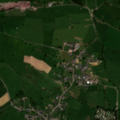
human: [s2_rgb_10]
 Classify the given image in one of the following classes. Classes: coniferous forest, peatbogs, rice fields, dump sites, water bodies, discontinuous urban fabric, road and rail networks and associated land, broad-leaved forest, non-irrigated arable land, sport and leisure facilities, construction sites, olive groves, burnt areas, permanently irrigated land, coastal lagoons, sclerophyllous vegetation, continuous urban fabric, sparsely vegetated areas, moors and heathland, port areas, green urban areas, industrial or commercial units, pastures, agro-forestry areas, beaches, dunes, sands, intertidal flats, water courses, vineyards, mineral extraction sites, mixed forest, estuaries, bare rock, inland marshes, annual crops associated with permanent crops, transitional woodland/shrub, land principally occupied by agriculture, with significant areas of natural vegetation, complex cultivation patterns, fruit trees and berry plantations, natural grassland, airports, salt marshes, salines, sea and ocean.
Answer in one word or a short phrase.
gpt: discontinuous urban fabric, pastures, land principally occupied by agriculture, with significant areas of natural vegetation, mixed forest